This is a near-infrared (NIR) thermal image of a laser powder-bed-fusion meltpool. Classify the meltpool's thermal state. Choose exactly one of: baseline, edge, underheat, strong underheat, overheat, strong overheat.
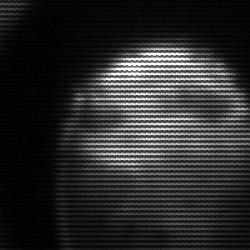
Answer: edge